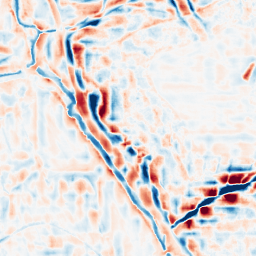
Category: wavelet
Decomposition family: wavelet_reverse_biorthogonal
Decomposition parameters: wavelet: rbio4.4
level: 4
Upsampling method: bilinear
Upsampling parameters: scale: 2
Upsampling scale: 2